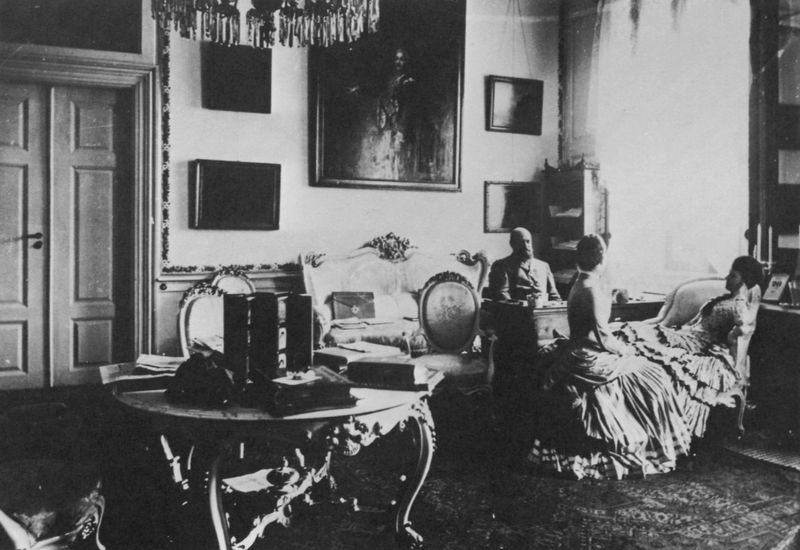
Titel: Zar Alexander III., Kaiserin Maria Fedorowna und ihre Schwester, Königin Alexandra von England, bei einem Familienbesuch beim dänischen Königspaar.
Künstler: Russischer Photograph
Standort: Kobenhavn
Institution: Königliche Bibliothek
Schlagwörter: dunkel, mann, schatten, weiß, frauen, menschen, sitzen, damen, elegant, fenster, frau, grau, hell, hut, kleid, lampe, licht, raum, schwarz, stuhl, stühle, tisch, tür, zimmer, teppich, bart, kappe, regal, wand, barock, bild, herr, portrait, vorhang, boden, interieur, personen, girlande, rokoko, rund, bilder, bücher, schrank, schreibtisch, sofa, unterlagen, türe, bank, dekoration, flügeltür, kerzen, kronleuchter, leuchter, stuck, couch, foto, fotografie, buch, schwarz-weiß, mappe, ablage, paneel, panele, ild, isch